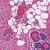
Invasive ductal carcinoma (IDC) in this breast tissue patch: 0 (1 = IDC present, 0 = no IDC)